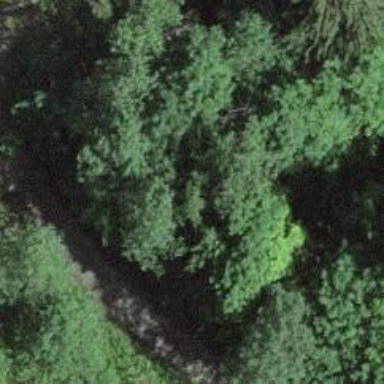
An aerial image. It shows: Culvert tunnel.